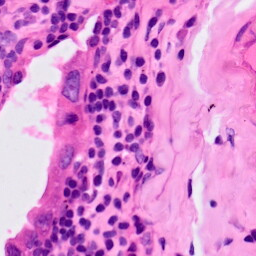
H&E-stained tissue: Lung